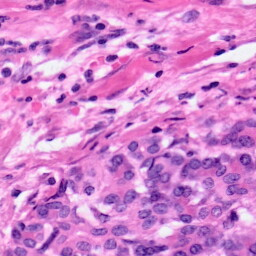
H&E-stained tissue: Pancreatic